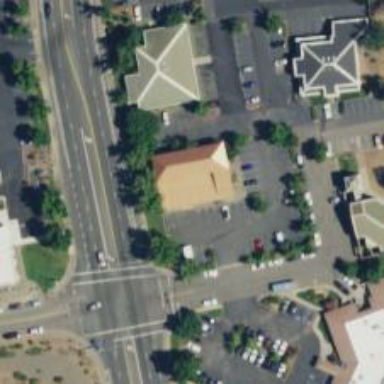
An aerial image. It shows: Healthcare clinic is depicted in the image.